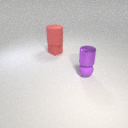
small red rubber cube below large red rubber cylinder